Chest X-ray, PA view. Patient: 37 years old, sex M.
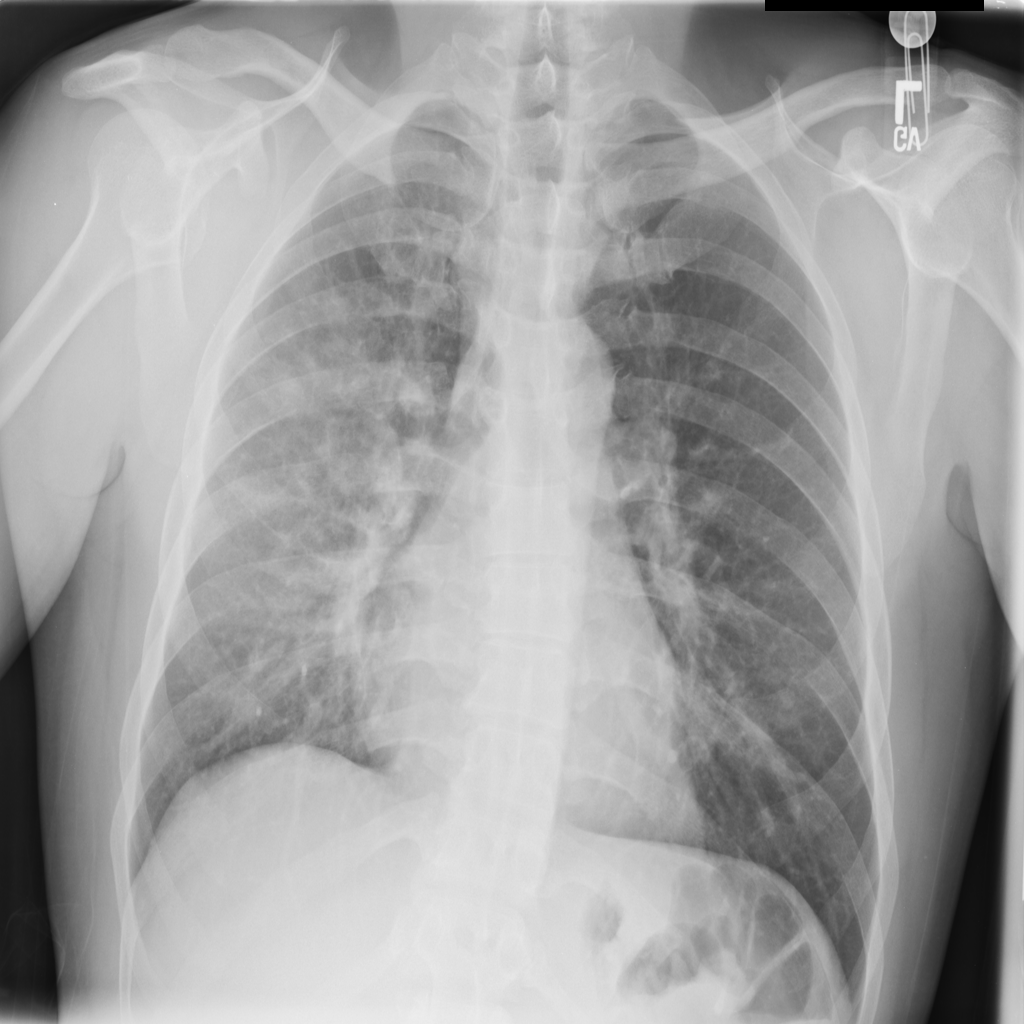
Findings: Infiltration, Nodule